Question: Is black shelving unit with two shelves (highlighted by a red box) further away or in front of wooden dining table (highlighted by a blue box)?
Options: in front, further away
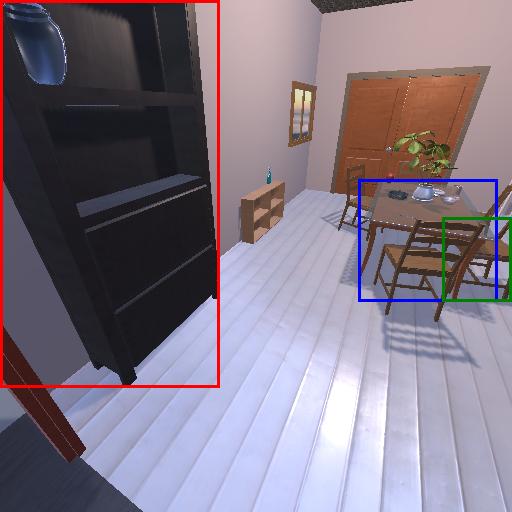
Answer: in front